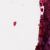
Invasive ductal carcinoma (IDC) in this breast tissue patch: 0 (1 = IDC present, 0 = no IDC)